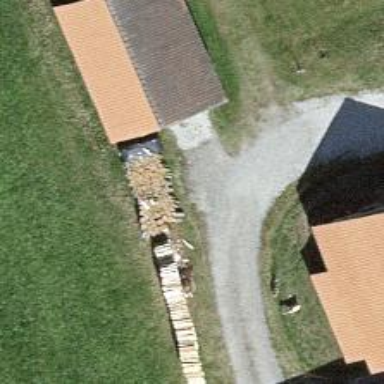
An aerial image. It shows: Rural barn.